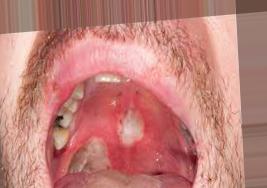
Condition: Mouth Ulcer